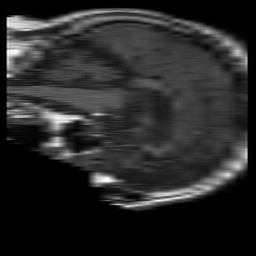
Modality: T1w
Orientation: sagittal
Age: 82
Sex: female
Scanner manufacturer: philips
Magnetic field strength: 1.5 T
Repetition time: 0.375 s
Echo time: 0.011 s